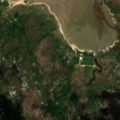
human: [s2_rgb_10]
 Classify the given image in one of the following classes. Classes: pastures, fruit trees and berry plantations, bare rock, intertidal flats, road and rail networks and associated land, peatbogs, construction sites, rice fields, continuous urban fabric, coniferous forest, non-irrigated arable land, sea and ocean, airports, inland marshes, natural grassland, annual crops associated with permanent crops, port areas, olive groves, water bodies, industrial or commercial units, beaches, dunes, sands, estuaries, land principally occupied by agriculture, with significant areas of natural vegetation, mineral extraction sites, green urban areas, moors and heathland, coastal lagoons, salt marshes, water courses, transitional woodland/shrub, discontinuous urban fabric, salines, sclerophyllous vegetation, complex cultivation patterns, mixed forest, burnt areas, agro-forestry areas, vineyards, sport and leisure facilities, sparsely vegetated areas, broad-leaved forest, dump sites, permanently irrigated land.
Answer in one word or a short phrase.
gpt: complex cultivation patterns, beaches, dunes, sands, peatbogs, intertidal flats